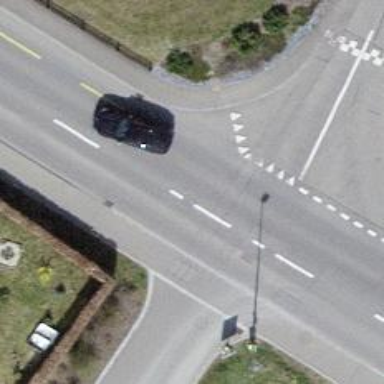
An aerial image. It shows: Tertiary road with asphalt surface. There is cycle lane on the left side.